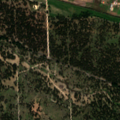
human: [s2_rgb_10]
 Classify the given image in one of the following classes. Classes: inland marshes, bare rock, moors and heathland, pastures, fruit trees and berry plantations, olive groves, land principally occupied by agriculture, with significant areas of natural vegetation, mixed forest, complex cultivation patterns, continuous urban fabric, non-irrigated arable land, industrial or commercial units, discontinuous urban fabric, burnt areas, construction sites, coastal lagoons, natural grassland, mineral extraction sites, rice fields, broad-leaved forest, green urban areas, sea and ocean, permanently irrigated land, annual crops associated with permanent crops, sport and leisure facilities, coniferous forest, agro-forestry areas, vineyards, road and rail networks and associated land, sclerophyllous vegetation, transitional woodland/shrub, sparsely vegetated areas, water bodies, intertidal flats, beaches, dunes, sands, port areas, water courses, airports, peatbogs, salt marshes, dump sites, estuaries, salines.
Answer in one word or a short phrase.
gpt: permanently irrigated land, complex cultivation patterns, broad-leaved forest